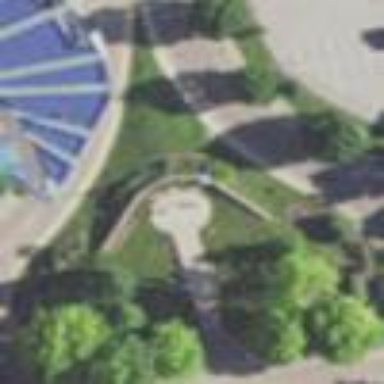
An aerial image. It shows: Park.